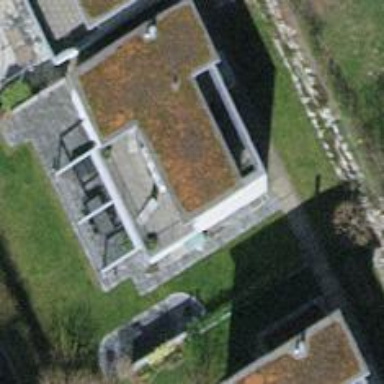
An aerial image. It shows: Detached building with flat roof.